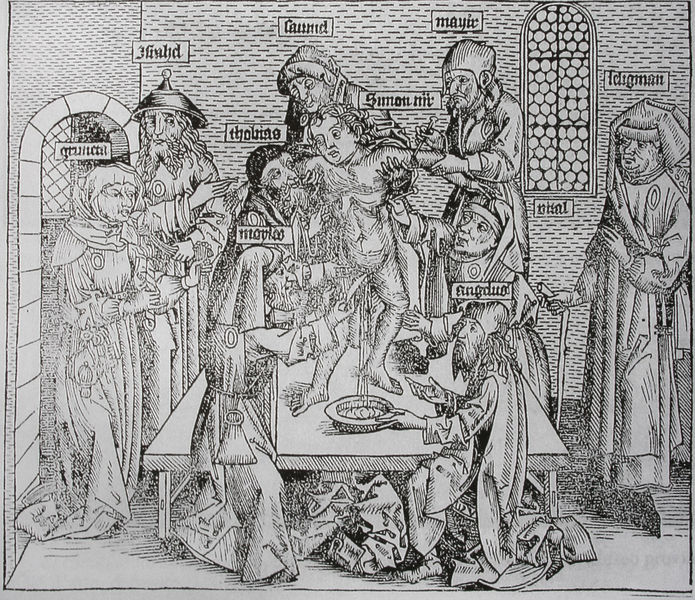
Titel: Martyrium des Simon von Trient
Künstler: Michael Wolgemut
Standort: Nürnberg
Schlagwörter: körper, mann, nackt, umhang, wasser, weiß, frauen, menschen, fenster, frau, grau, holz, hut, kleid, kleider, männer, raum, schwarz, szene, tisch, tür, zeichnung, zimmer, tuch, bart, wand, anatomie, johannes, kleidung, messer, schüssel, stehen, teller, gelehrte, kirche, boden, geistlicher, gewand, interieur, kutte, sitzend, gewänder, kind, blatt, bühne, stock, kopfbedeckung, holzschnitt, schrift, bogen, mauer, grafik, graphik, rundbogen, bischof, detail, festhalten, junge, striche, tor, name, tischkante, penis, blut, knabe, buch, kloster, druck, druckgraphik, lithographie, schwarzweiss, druckgrafik, schraffur, schraffuren, radierung, stich, seite, illustration, schilder, text, knien, nonne, strahl, beschriftung, holzdruck, arzt, medizin, untersuchung, urin, tischplatte, namen, buchdruck, gefängnis, gotisch, jesus, schneiden, krankheit, teufel, dolch, knieend, kniend, mittelalter, bettler, mönche, kutten, heilige, jünger, taufe, kupferstich, auszug, ritual, ärzte, bezeichnung, legende, beschrift, geburt, wissenschaft, kaltnadel, rundbogenfenster, bezeichnungen, synagoge, hospital, markus, untersuchen, jude, juden, aderlass, apostel, abt, heilen, folter, tobias, beschneidung, simon, obduktion, patient, auffangen, medicus, illustraion, ketzer, operation, butzenscheibe, circumcision, eintretend, neonnen, rustizierte wand, thobias, ärtze, toroperation, judenhut, kopfbedek, blutlassen, messerd